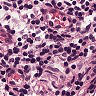
Metastatic tissue present: no